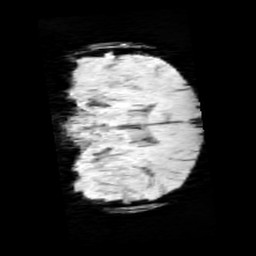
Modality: minIP
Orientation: coronal
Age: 8
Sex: male
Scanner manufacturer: siemens
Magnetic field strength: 3 T
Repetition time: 0.027 s
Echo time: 0.02 s